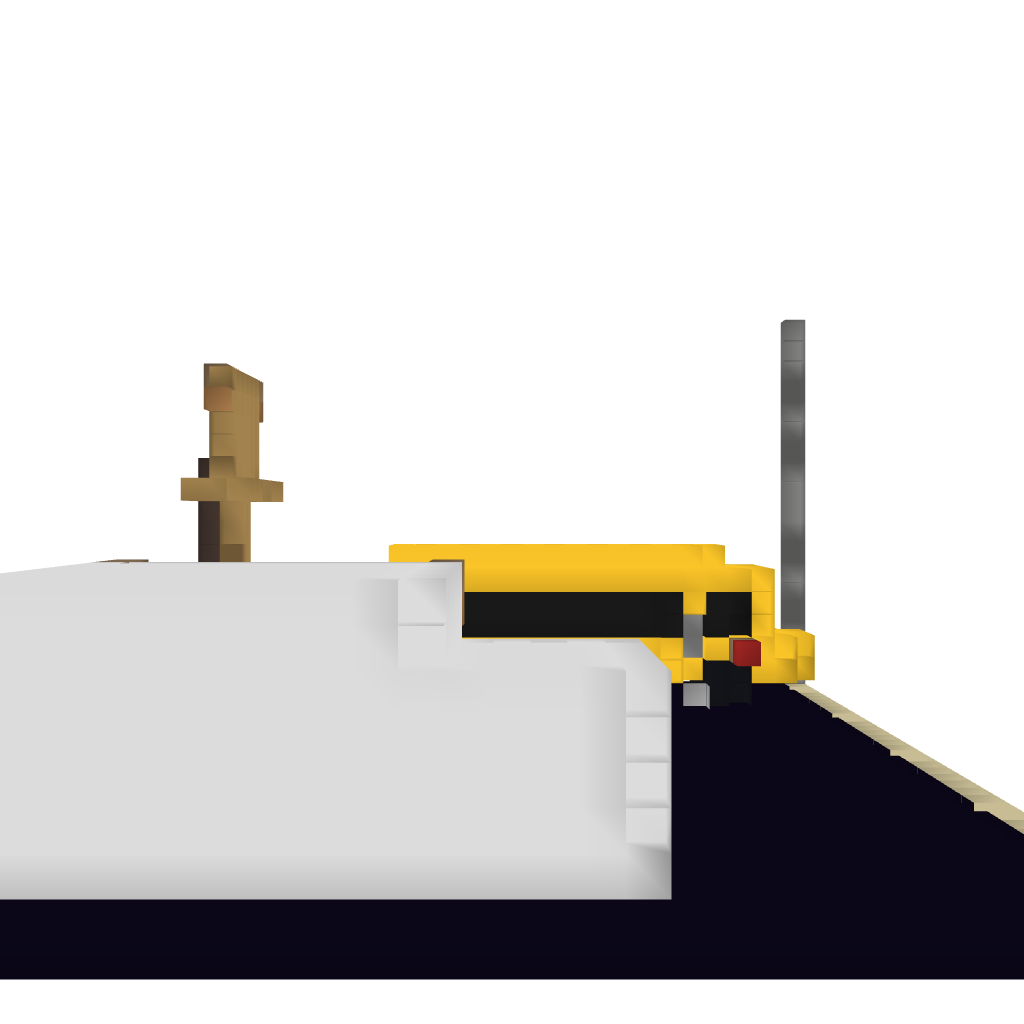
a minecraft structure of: School Bus